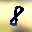
Label: 8